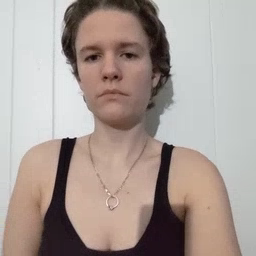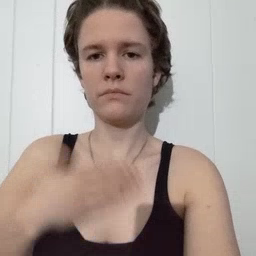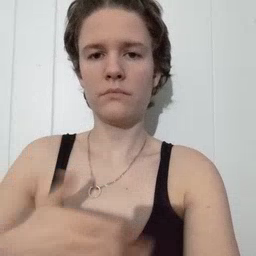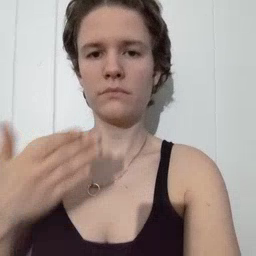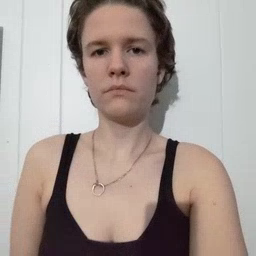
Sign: happy